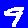
Digit: 9